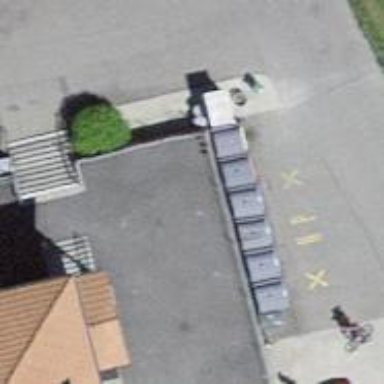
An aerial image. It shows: Recycling container in the area designated for recycling.